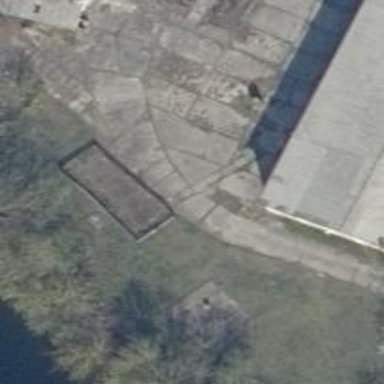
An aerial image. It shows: Driveway with concrete plates as its surface.